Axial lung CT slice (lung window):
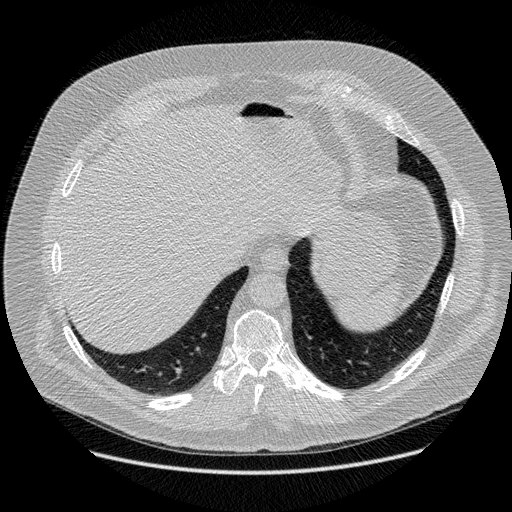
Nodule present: no